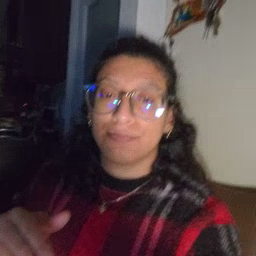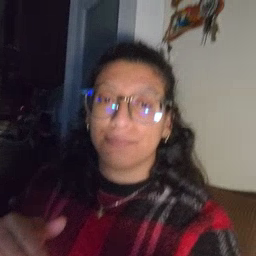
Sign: listen